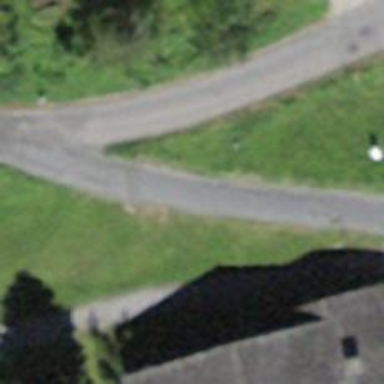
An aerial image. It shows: Residential road with asphalt surface.